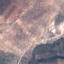
Label: PermanentCrop